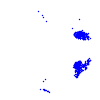
Particle: electron